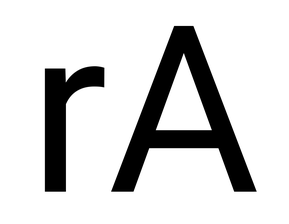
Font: Roboto_Regular